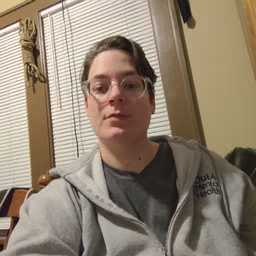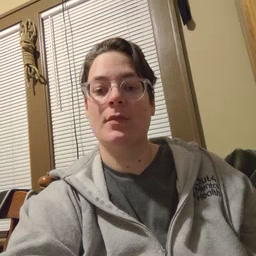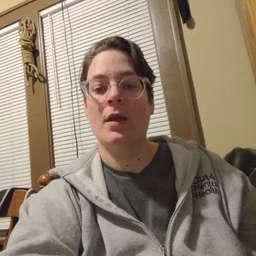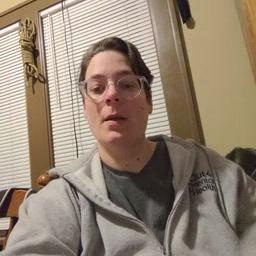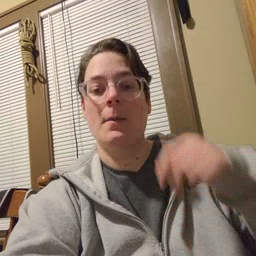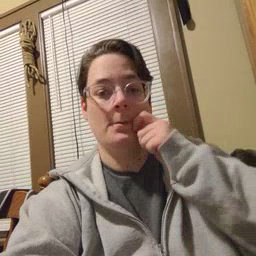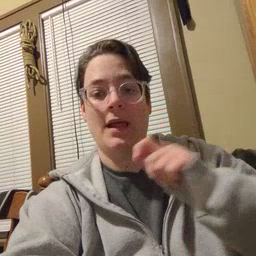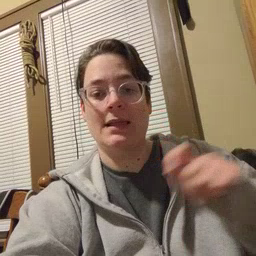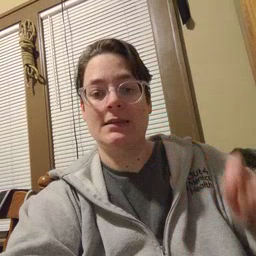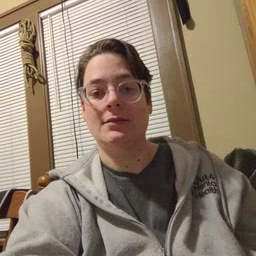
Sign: pen